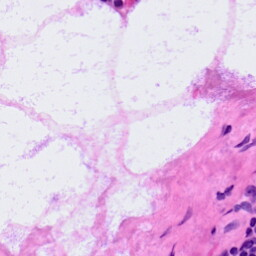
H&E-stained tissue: LymphNode